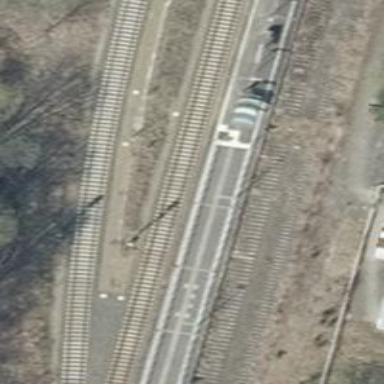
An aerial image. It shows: Railway track.